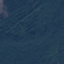
Land use / land cover class: Forest